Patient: sex M, age 29
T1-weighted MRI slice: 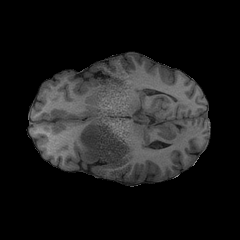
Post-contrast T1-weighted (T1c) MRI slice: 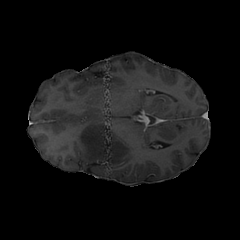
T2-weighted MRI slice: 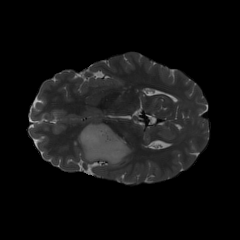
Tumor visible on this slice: yes
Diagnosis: Astrocytoma, IDH-mutant
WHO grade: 2